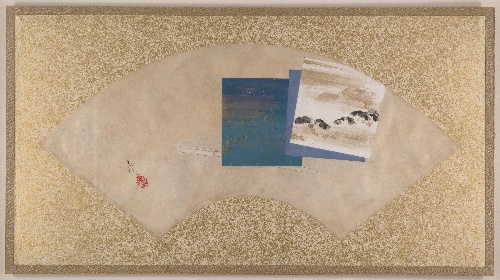
Artist: Shibata Zeshin
Artist bio: Japanese, 1807–1891
Date: late 19th century
Object type: Fan mounted as an album leaf
Classification: Paintings
Medium: Fan painting mounted as album leaf; tempera on paper
Culture: Japan
Period: Meiji period (1868–1912)
Dimensions: Overall: 13 x 23 5/8 in. (33 x 60 cm)
Image: 7 7/16 x 20 5/8 in. (18.9 x 52.4 cm)
Department: Asian Art
Credit line: Purchase, Gifts, Bequests, and Funds from various donors, by exchange, 1952
Accession year: 1952
Repository: Metropolitan Museum of Art, New York, NY
Tags: Landscapes